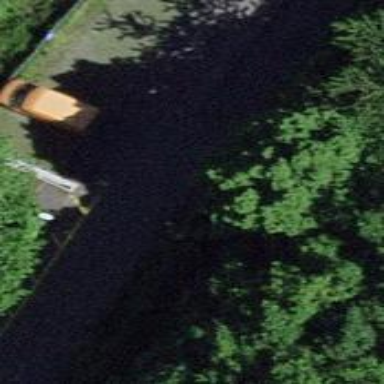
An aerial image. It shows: Road with steps.